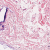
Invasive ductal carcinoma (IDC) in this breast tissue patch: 0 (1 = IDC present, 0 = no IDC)